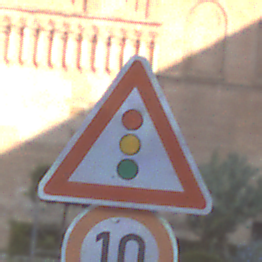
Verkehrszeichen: Lichtzeichenanlage
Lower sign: Geschwindigkeit10
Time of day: SunriseSunset
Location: Outdoor (Urban)
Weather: PartlyCloudy
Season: NotSpecified
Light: Natural